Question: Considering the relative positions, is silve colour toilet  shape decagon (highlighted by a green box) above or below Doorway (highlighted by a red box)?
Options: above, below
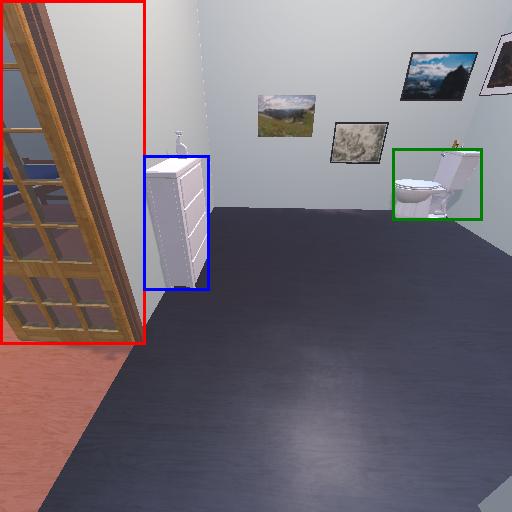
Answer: above